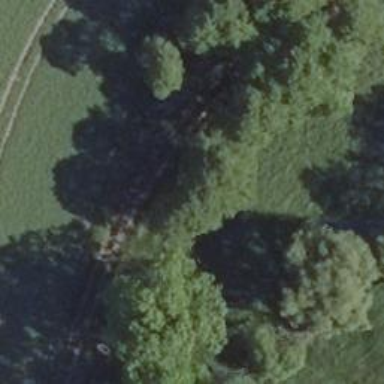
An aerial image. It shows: Row of trees in natural setting.